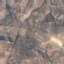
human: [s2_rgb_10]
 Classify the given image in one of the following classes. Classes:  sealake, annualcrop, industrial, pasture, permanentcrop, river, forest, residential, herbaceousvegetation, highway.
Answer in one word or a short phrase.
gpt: PermanentCrop